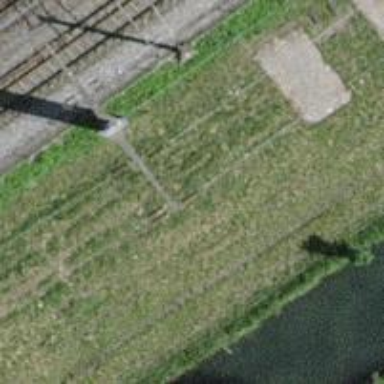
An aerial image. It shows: Concrete power pole.